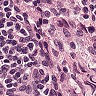
Metastatic tissue present: no